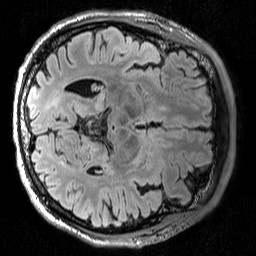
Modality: T2w
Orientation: axial
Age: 73
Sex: male
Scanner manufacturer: siemens
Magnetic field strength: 3 T
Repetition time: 5 s
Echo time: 0.386 s